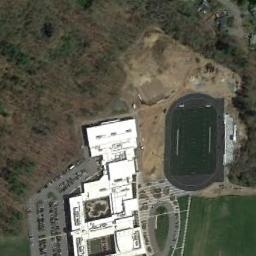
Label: ground_track_field